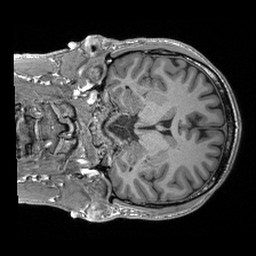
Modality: T1w
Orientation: coronal
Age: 38
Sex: male
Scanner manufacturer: siemens
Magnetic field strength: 3 T
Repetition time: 2.4 s
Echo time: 0.00191 s